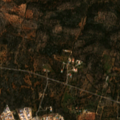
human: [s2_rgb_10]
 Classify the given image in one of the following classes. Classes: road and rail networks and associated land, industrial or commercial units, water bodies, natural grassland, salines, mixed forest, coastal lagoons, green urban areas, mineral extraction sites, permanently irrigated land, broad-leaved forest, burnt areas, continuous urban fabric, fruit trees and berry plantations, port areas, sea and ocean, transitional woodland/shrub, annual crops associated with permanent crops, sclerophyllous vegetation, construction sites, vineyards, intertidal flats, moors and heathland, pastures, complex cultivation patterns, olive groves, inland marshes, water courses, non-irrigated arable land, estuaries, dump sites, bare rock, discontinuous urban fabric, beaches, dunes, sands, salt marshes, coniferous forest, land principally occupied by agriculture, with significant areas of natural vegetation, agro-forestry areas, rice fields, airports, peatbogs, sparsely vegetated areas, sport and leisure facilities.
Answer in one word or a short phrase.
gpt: discontinuous urban fabric, land principally occupied by agriculture, with significant areas of natural vegetation, sclerophyllous vegetation